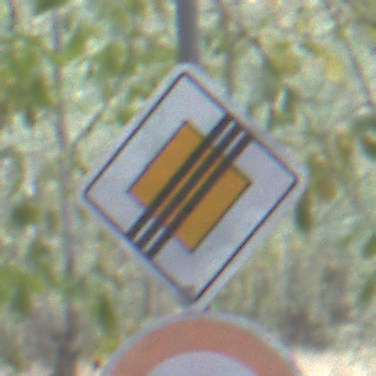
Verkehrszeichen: EndeVorfahrtsstrasse
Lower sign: Geschwindigkeit80
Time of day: SunriseSunset
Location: Outdoor (Nature)
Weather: NotSpecified
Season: Autumn
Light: Natural